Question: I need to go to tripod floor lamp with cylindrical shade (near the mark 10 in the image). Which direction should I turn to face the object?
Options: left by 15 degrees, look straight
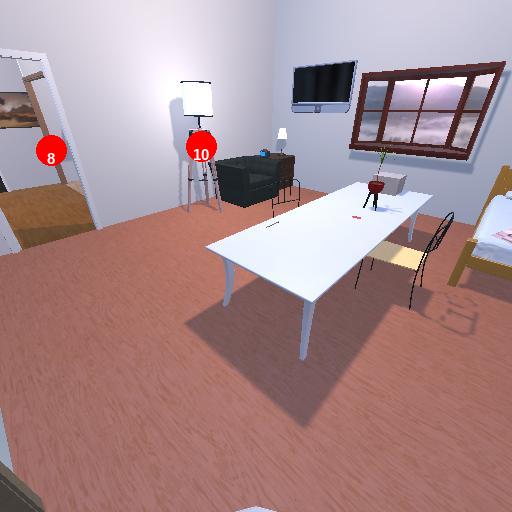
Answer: left by 15 degrees